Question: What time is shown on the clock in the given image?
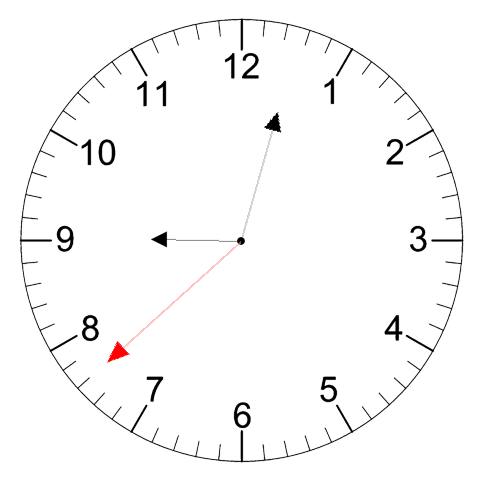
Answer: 09:02:38